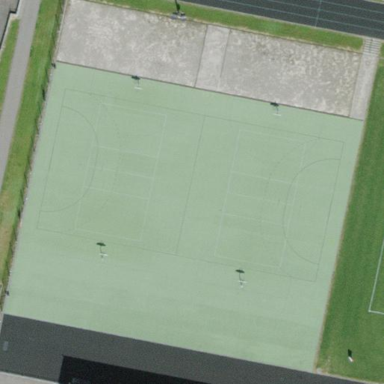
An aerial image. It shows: Pitch designated as leisure land.